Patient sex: M
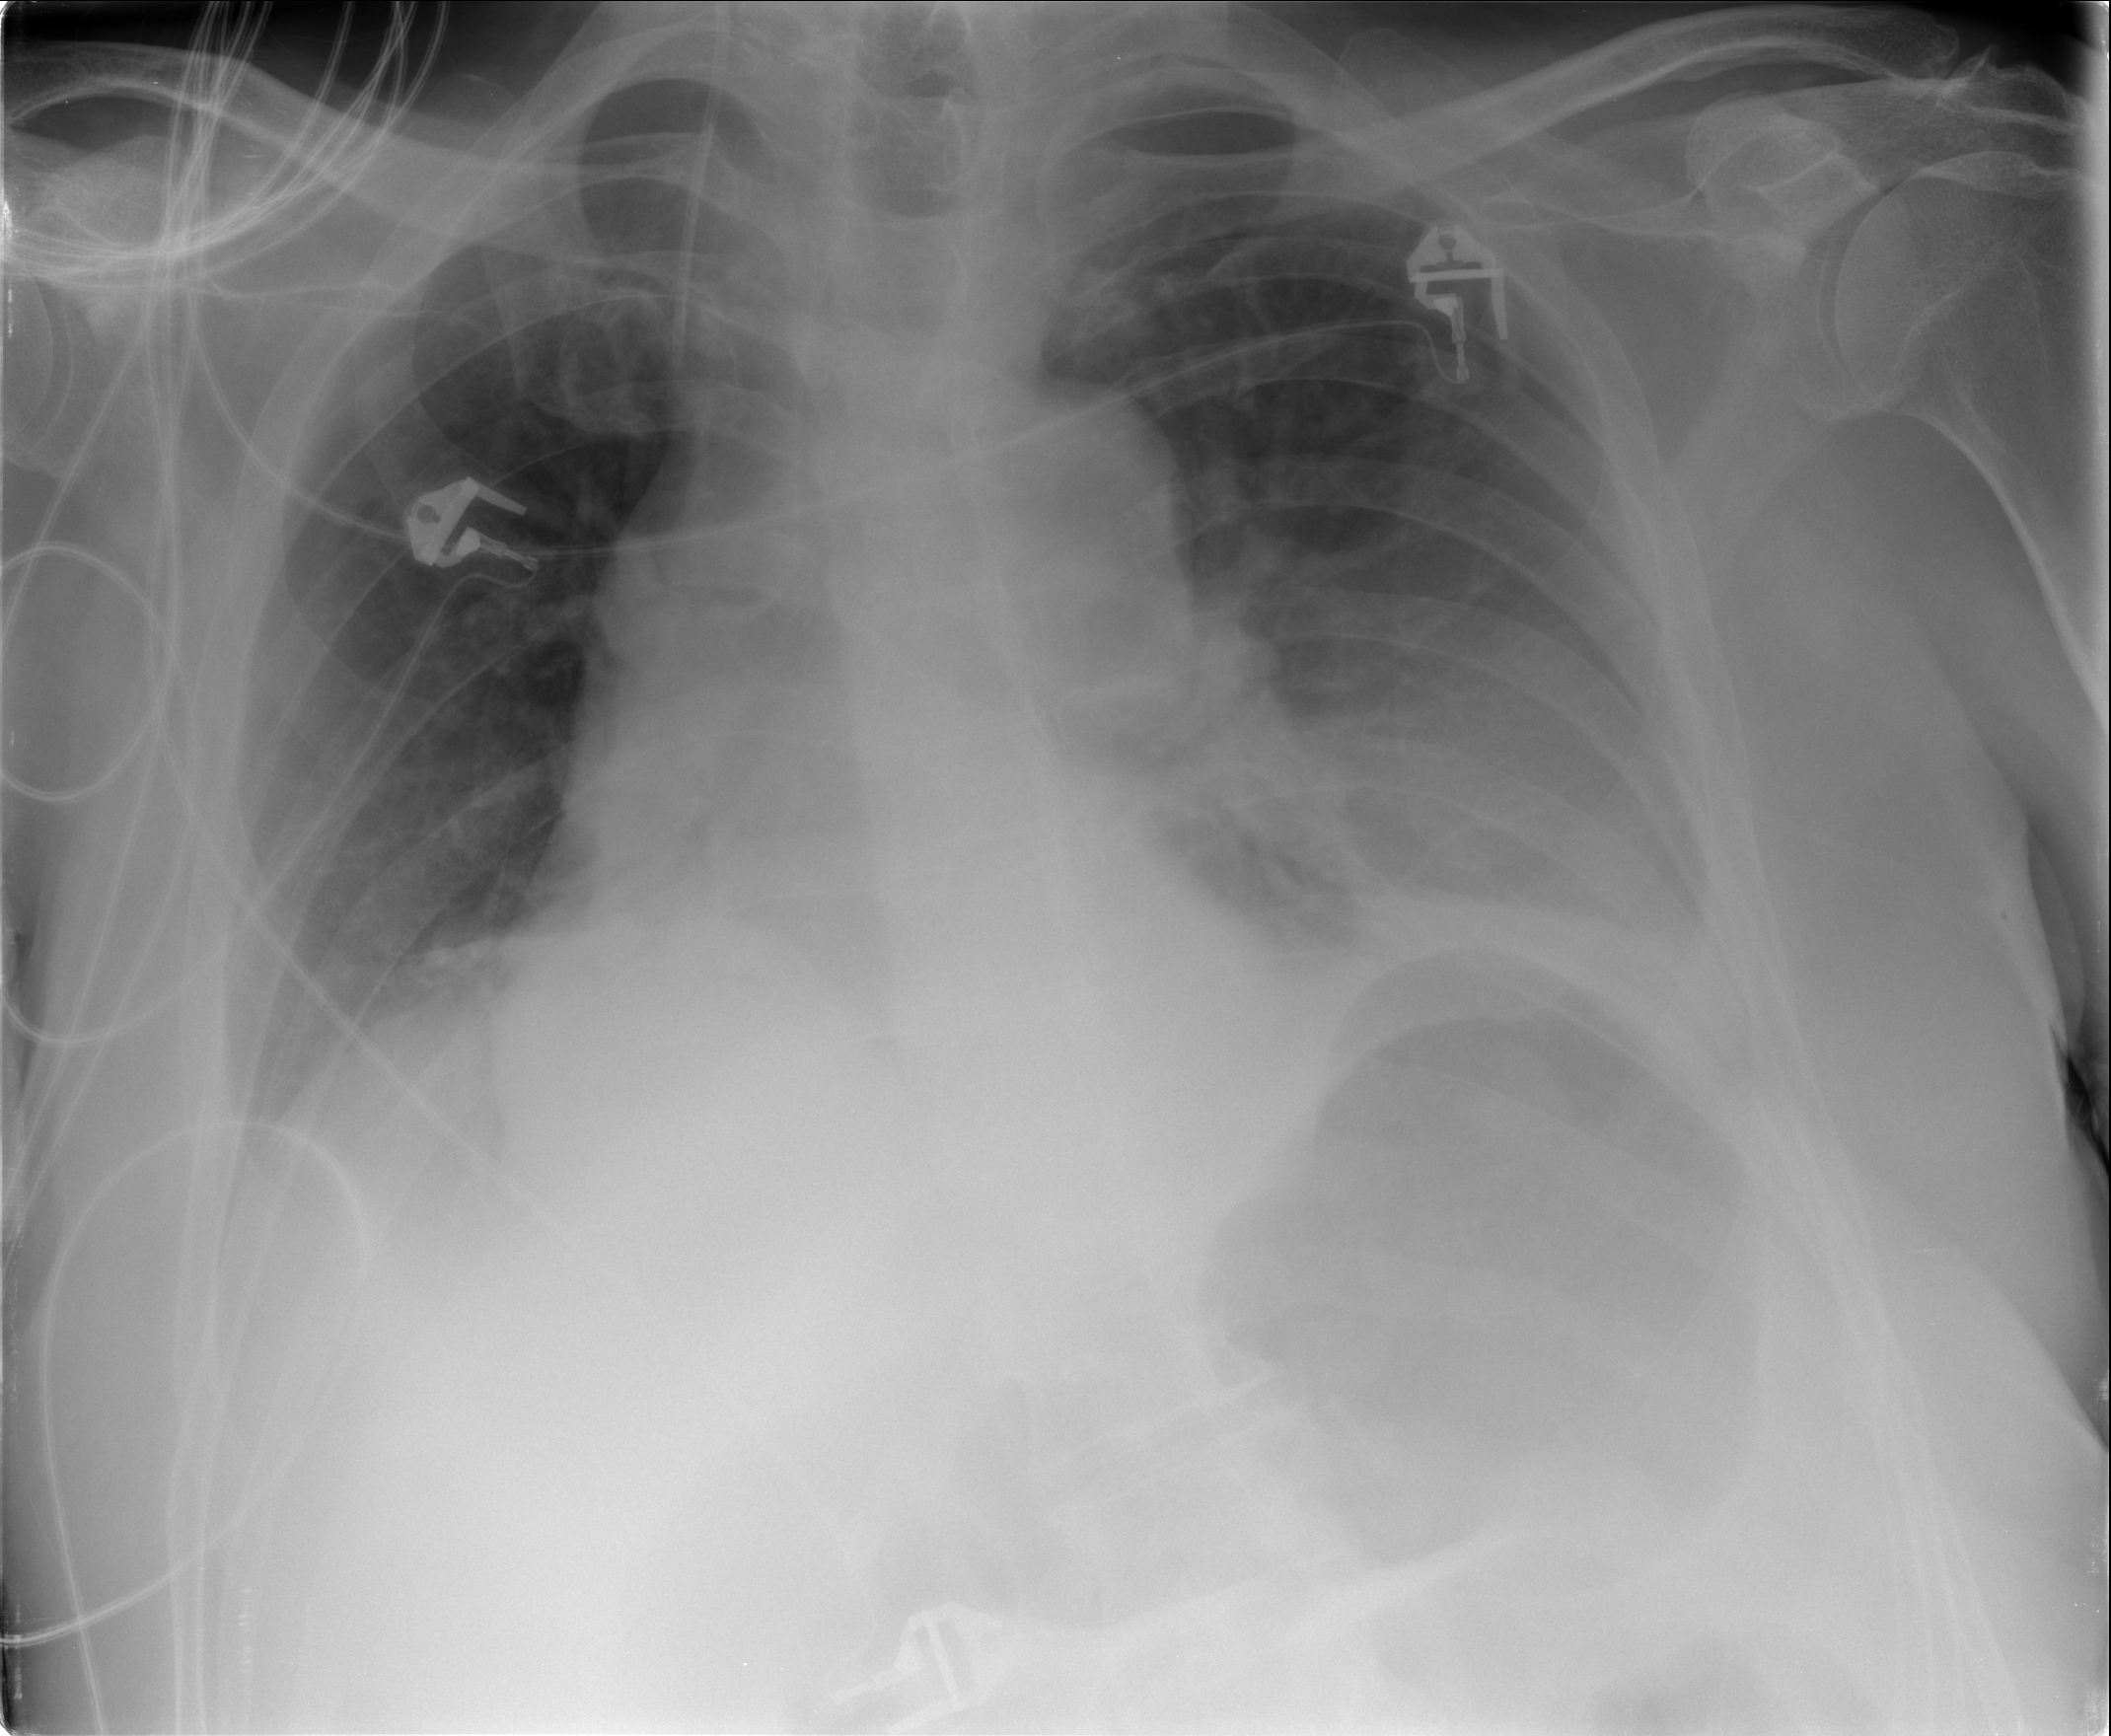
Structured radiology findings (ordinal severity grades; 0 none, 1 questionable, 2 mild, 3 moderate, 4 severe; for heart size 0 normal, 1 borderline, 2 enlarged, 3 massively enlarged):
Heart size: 2
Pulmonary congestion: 0
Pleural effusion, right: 1
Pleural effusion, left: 2
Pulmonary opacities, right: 0
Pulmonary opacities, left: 0
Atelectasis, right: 2
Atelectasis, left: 2